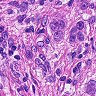
Metastatic tissue present: yes